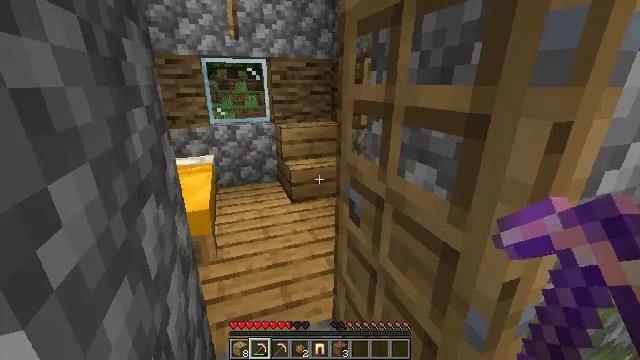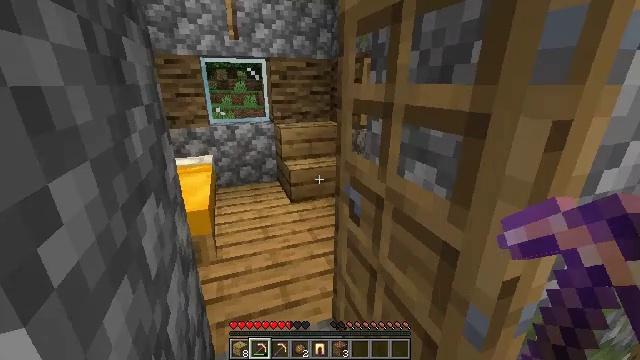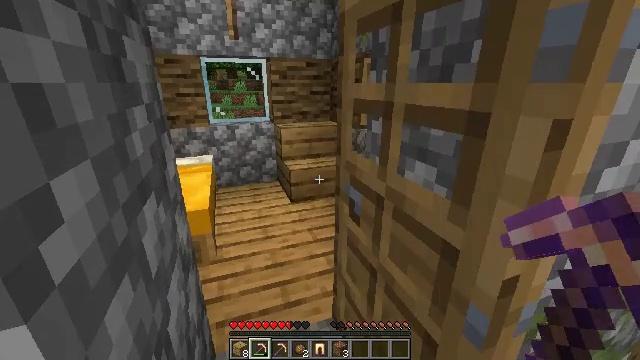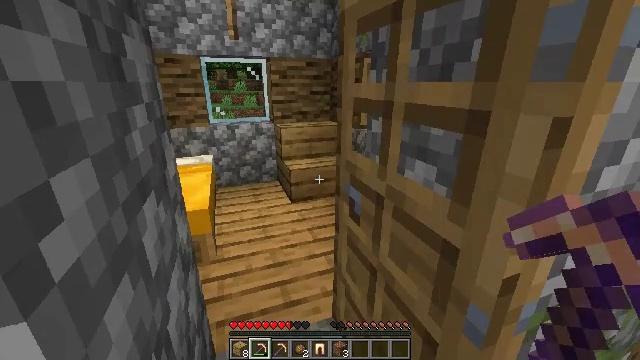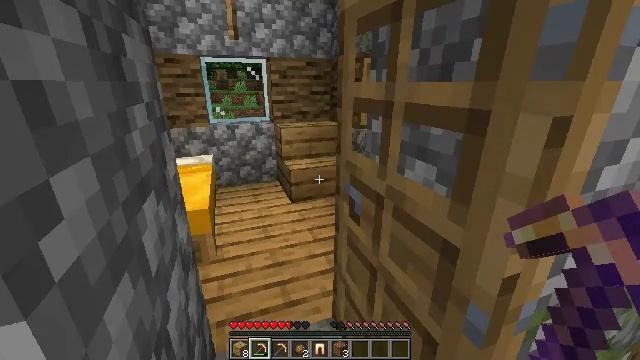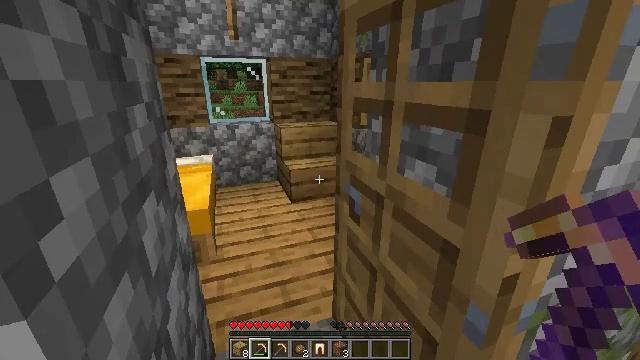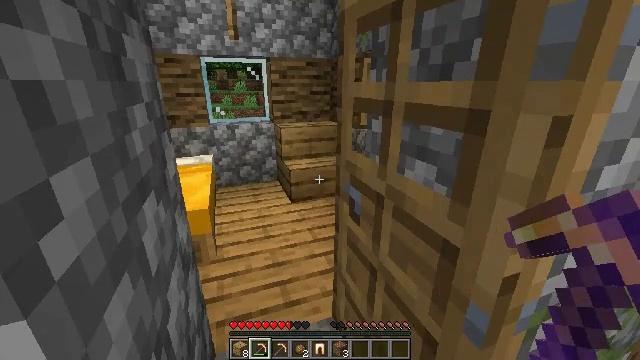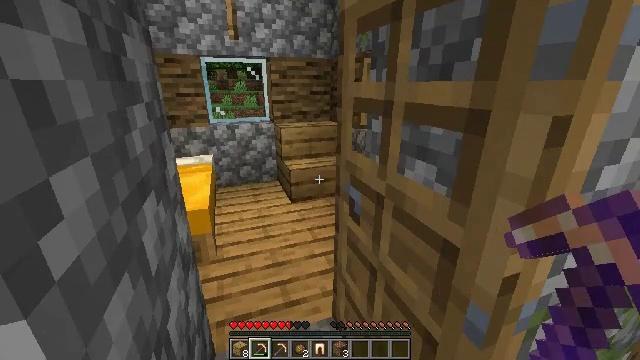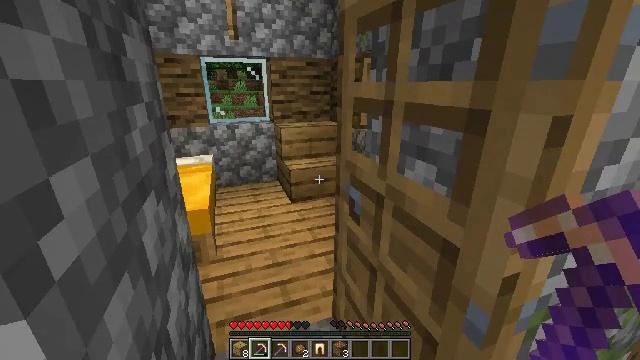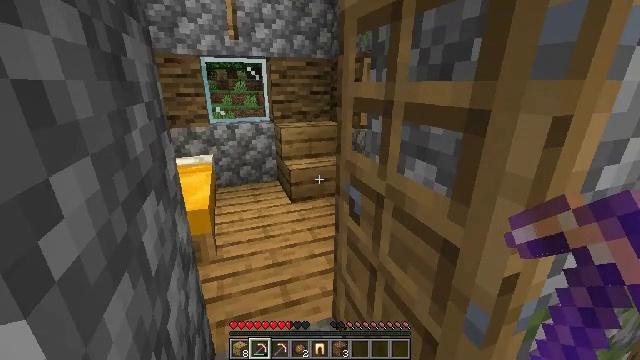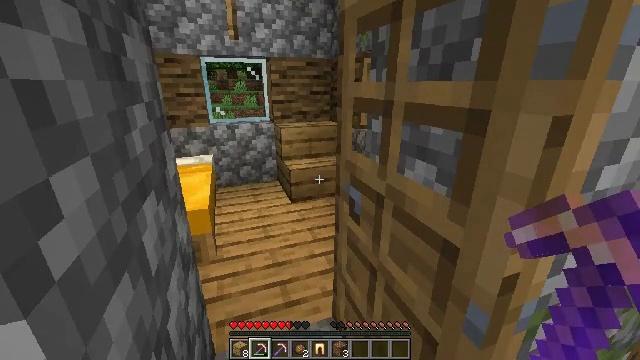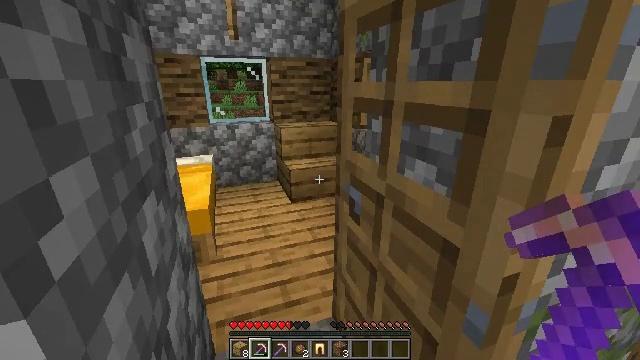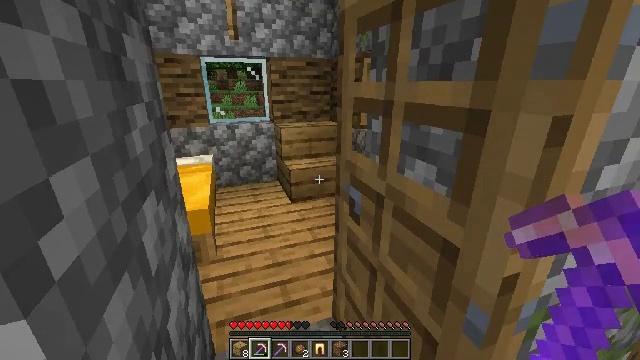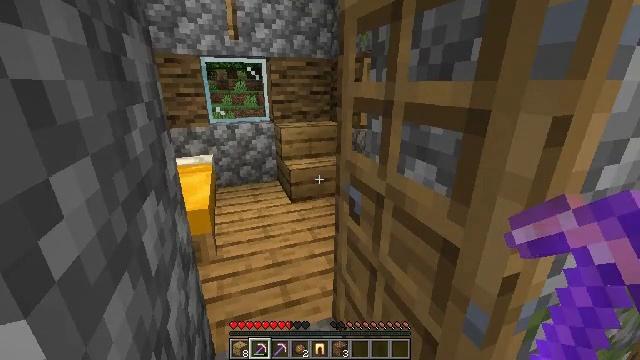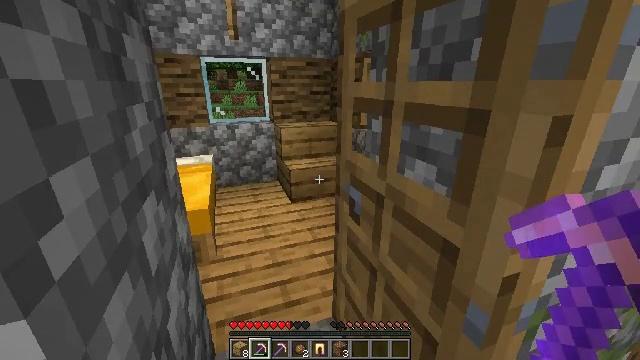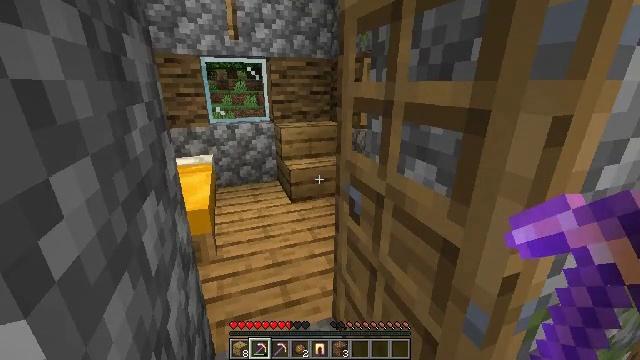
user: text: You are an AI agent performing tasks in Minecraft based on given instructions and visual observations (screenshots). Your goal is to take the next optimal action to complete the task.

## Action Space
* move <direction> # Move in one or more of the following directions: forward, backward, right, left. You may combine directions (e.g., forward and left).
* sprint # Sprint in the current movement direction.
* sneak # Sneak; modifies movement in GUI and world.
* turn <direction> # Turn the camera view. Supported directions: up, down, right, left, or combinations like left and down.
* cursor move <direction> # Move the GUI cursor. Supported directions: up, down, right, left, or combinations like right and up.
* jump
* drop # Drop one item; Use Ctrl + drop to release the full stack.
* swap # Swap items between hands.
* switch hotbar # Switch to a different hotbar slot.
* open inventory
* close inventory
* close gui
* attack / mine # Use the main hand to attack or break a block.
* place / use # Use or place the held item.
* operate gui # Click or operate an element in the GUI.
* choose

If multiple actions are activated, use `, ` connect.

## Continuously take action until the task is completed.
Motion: motion action
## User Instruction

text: Mine cobblestone to craft tools and furnaces.
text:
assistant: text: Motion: no_op
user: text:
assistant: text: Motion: no_op
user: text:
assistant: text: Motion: no_op
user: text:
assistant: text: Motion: no_op
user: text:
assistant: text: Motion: no_op
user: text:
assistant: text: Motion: no_op
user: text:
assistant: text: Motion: no_op
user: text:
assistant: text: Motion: no_op
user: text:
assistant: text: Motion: no_op
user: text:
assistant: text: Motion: no_op
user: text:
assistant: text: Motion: no_op
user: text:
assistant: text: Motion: no_op
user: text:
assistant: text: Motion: no_op
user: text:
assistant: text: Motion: no_op
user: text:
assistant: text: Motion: no_op
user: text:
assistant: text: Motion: no_op
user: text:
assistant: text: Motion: no_op
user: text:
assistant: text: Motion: turn right
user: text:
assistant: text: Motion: turn right
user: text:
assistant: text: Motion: turn right
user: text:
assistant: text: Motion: turn right
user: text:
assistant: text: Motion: no_op
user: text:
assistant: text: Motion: no_op
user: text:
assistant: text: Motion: use / place
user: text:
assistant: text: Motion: use / place
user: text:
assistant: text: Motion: turn right and down, use / place
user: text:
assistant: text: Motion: turn right
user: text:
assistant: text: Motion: move forward, turn right
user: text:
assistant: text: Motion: move forward
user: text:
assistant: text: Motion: move forward